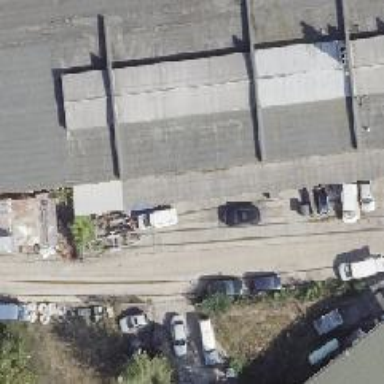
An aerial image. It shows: Abandoned industrial railway spur with one track. The historic railway used to have contact line for electrification.